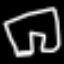
Label: pants